Aerial crown-view tile of a tropical tree (Barro Colorado Island, Panama), acquired 20240716:
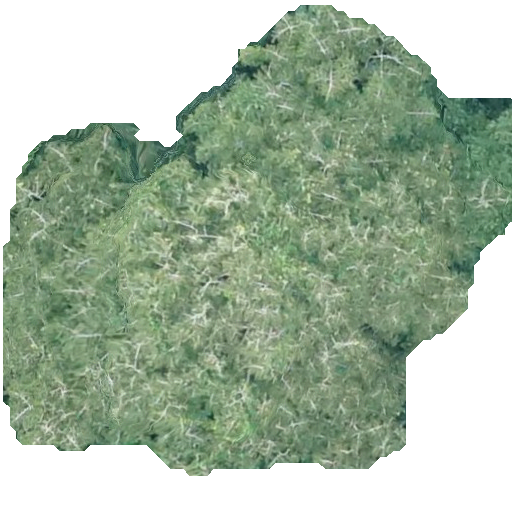
Species: Virola surinamensis
GBIF accepted scientific name: Virola surinamensis
Crown area: 268.679 m²